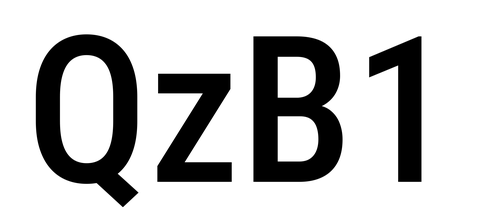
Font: Roboto_Condensed_Medium